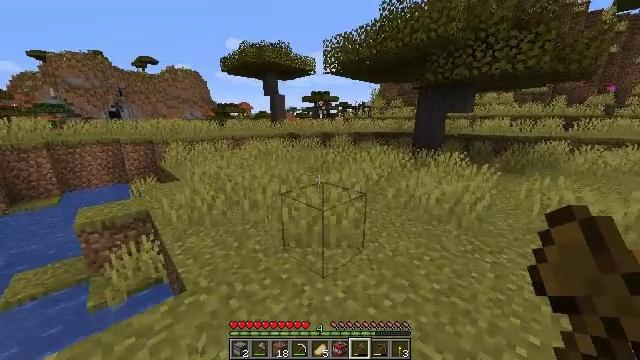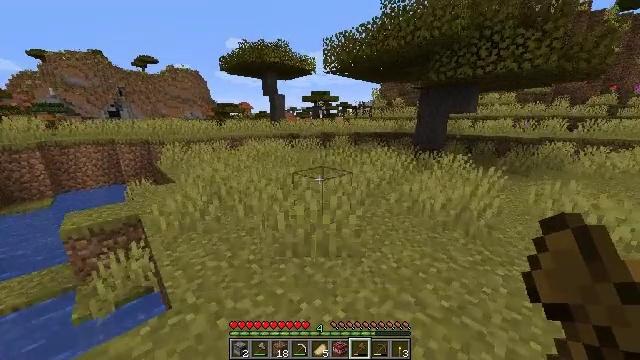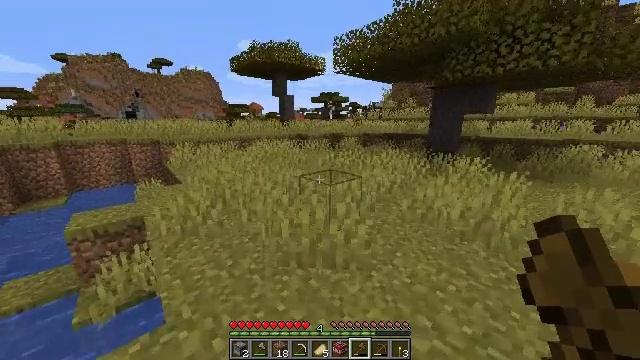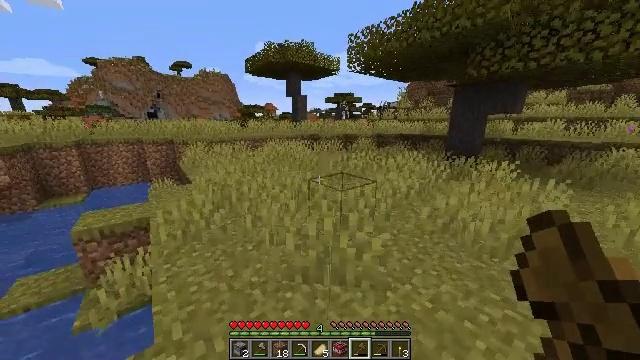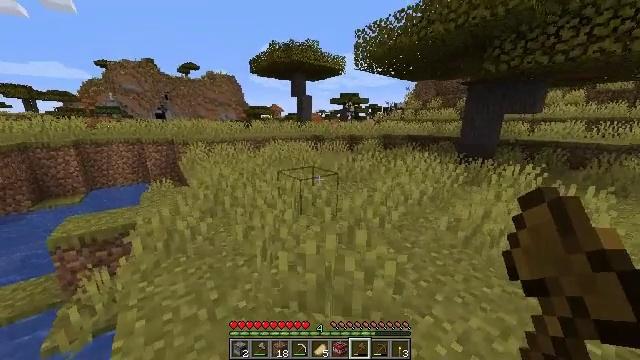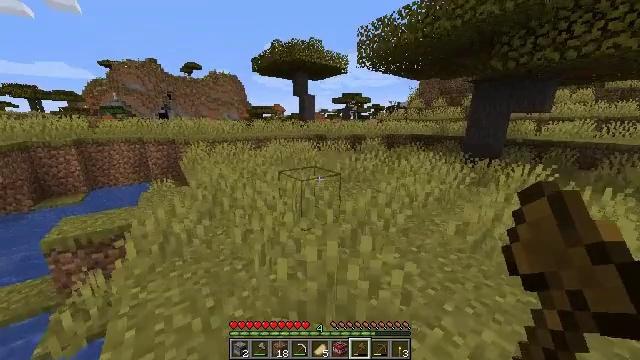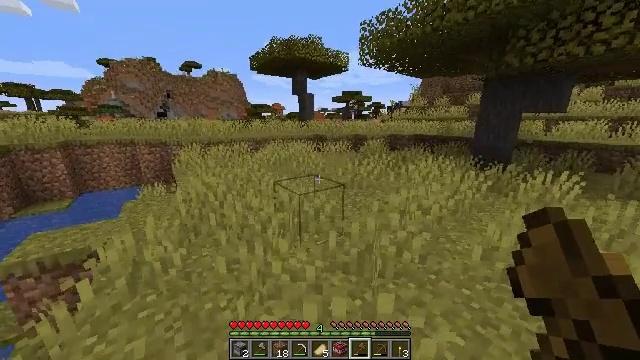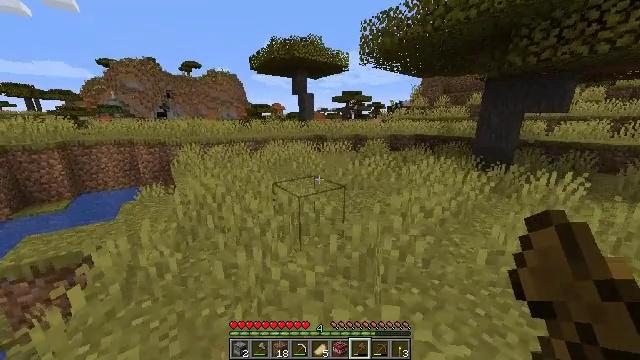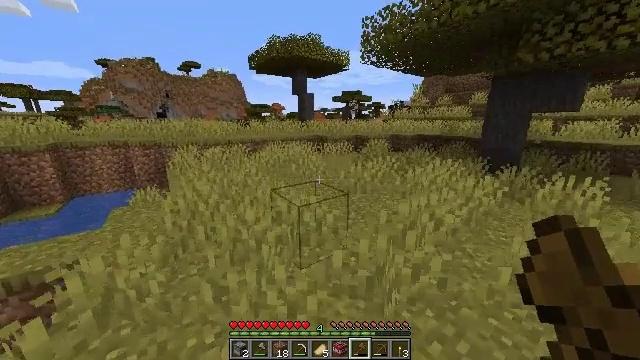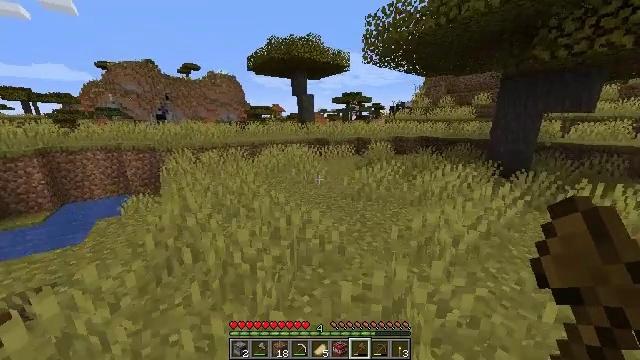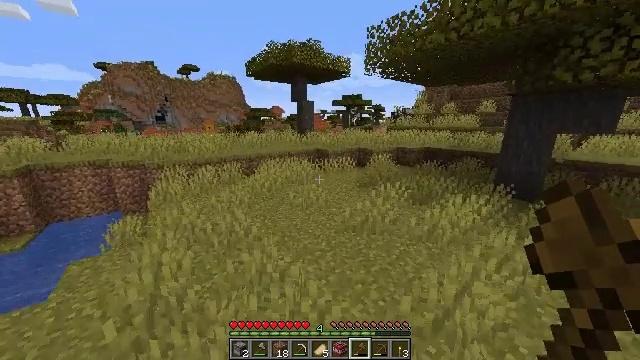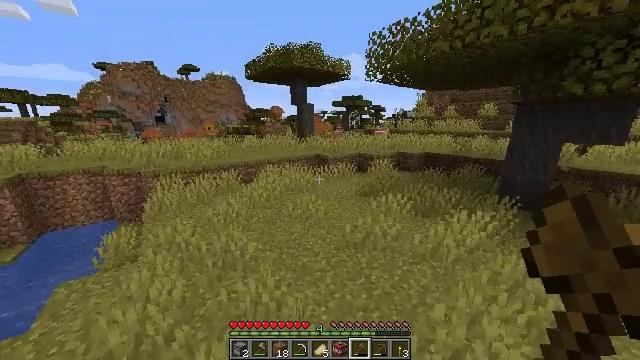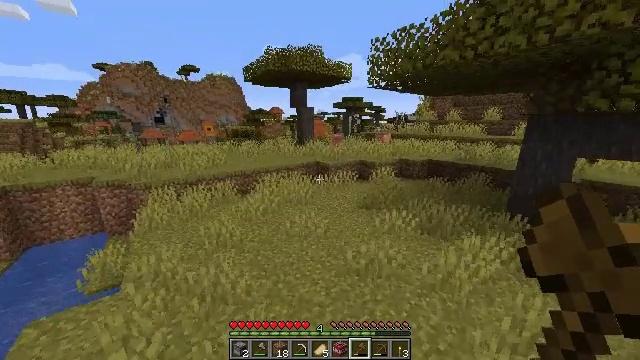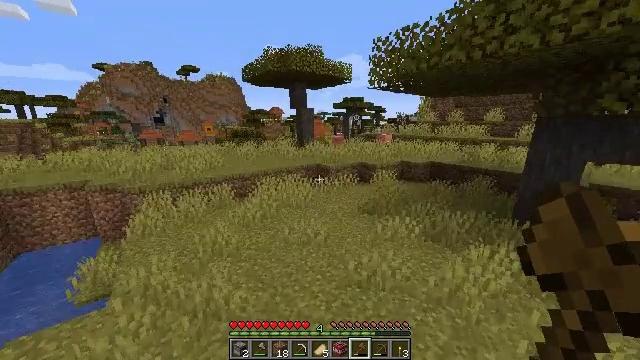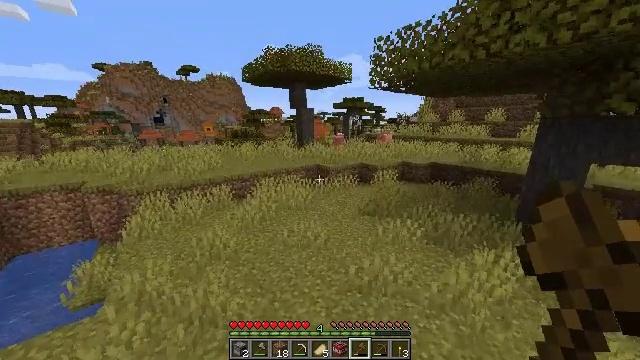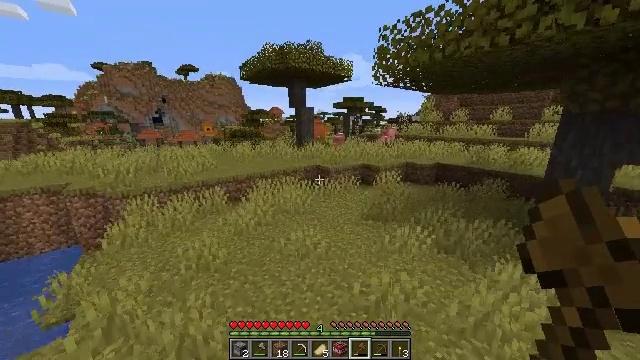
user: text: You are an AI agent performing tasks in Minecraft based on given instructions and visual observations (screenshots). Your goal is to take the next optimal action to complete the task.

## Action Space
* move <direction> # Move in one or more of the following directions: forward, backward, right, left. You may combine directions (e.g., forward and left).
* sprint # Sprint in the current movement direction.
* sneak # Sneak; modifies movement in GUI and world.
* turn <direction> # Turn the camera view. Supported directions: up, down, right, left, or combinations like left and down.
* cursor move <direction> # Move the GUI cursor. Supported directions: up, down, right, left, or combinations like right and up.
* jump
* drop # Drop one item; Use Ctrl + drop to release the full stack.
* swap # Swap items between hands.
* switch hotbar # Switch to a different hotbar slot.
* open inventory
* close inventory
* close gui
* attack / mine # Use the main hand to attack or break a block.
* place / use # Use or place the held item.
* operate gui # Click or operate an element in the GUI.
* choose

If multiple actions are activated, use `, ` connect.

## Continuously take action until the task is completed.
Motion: motion action
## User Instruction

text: Left click to break the red bed.
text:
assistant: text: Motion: move forward
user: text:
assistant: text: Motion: move forward, turn left
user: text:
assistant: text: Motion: move forward, turn left
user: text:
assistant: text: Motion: move forward, turn left
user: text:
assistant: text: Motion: move forward
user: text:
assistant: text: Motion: move forward
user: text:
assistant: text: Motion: move forward
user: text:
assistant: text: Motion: move forward
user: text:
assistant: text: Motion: move forward, jump
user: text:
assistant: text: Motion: move forward, jump
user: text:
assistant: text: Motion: move forward, jump
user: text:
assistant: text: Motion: move forward, jump
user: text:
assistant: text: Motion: move forward, jump
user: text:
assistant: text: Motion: move forward, jump
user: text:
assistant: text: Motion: move forward
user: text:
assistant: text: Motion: move forward
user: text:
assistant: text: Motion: move forward, jump
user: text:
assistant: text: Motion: move forward, turn right, jump
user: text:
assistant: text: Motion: move forward, turn right, jump
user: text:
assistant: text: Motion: move forward, jump
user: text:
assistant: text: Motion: move forward, jump
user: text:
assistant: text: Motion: move forward, jump
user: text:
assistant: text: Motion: move forward, jump
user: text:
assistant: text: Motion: move forward, jump
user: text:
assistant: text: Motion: move forward, jump
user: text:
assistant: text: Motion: move forward, jump
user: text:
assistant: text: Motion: move forward, jump
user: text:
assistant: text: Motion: move forward, jump
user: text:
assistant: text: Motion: move forward, turn right, jump
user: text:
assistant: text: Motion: move forward, turn right, jump